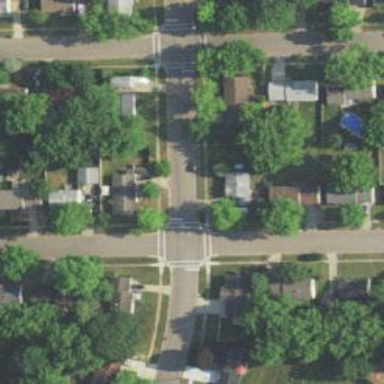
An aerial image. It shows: Marked crossing on footway.